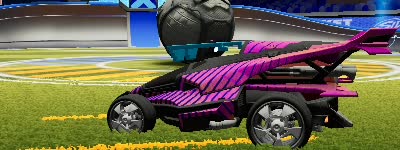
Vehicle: aftershock